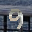
Label: 9